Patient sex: M
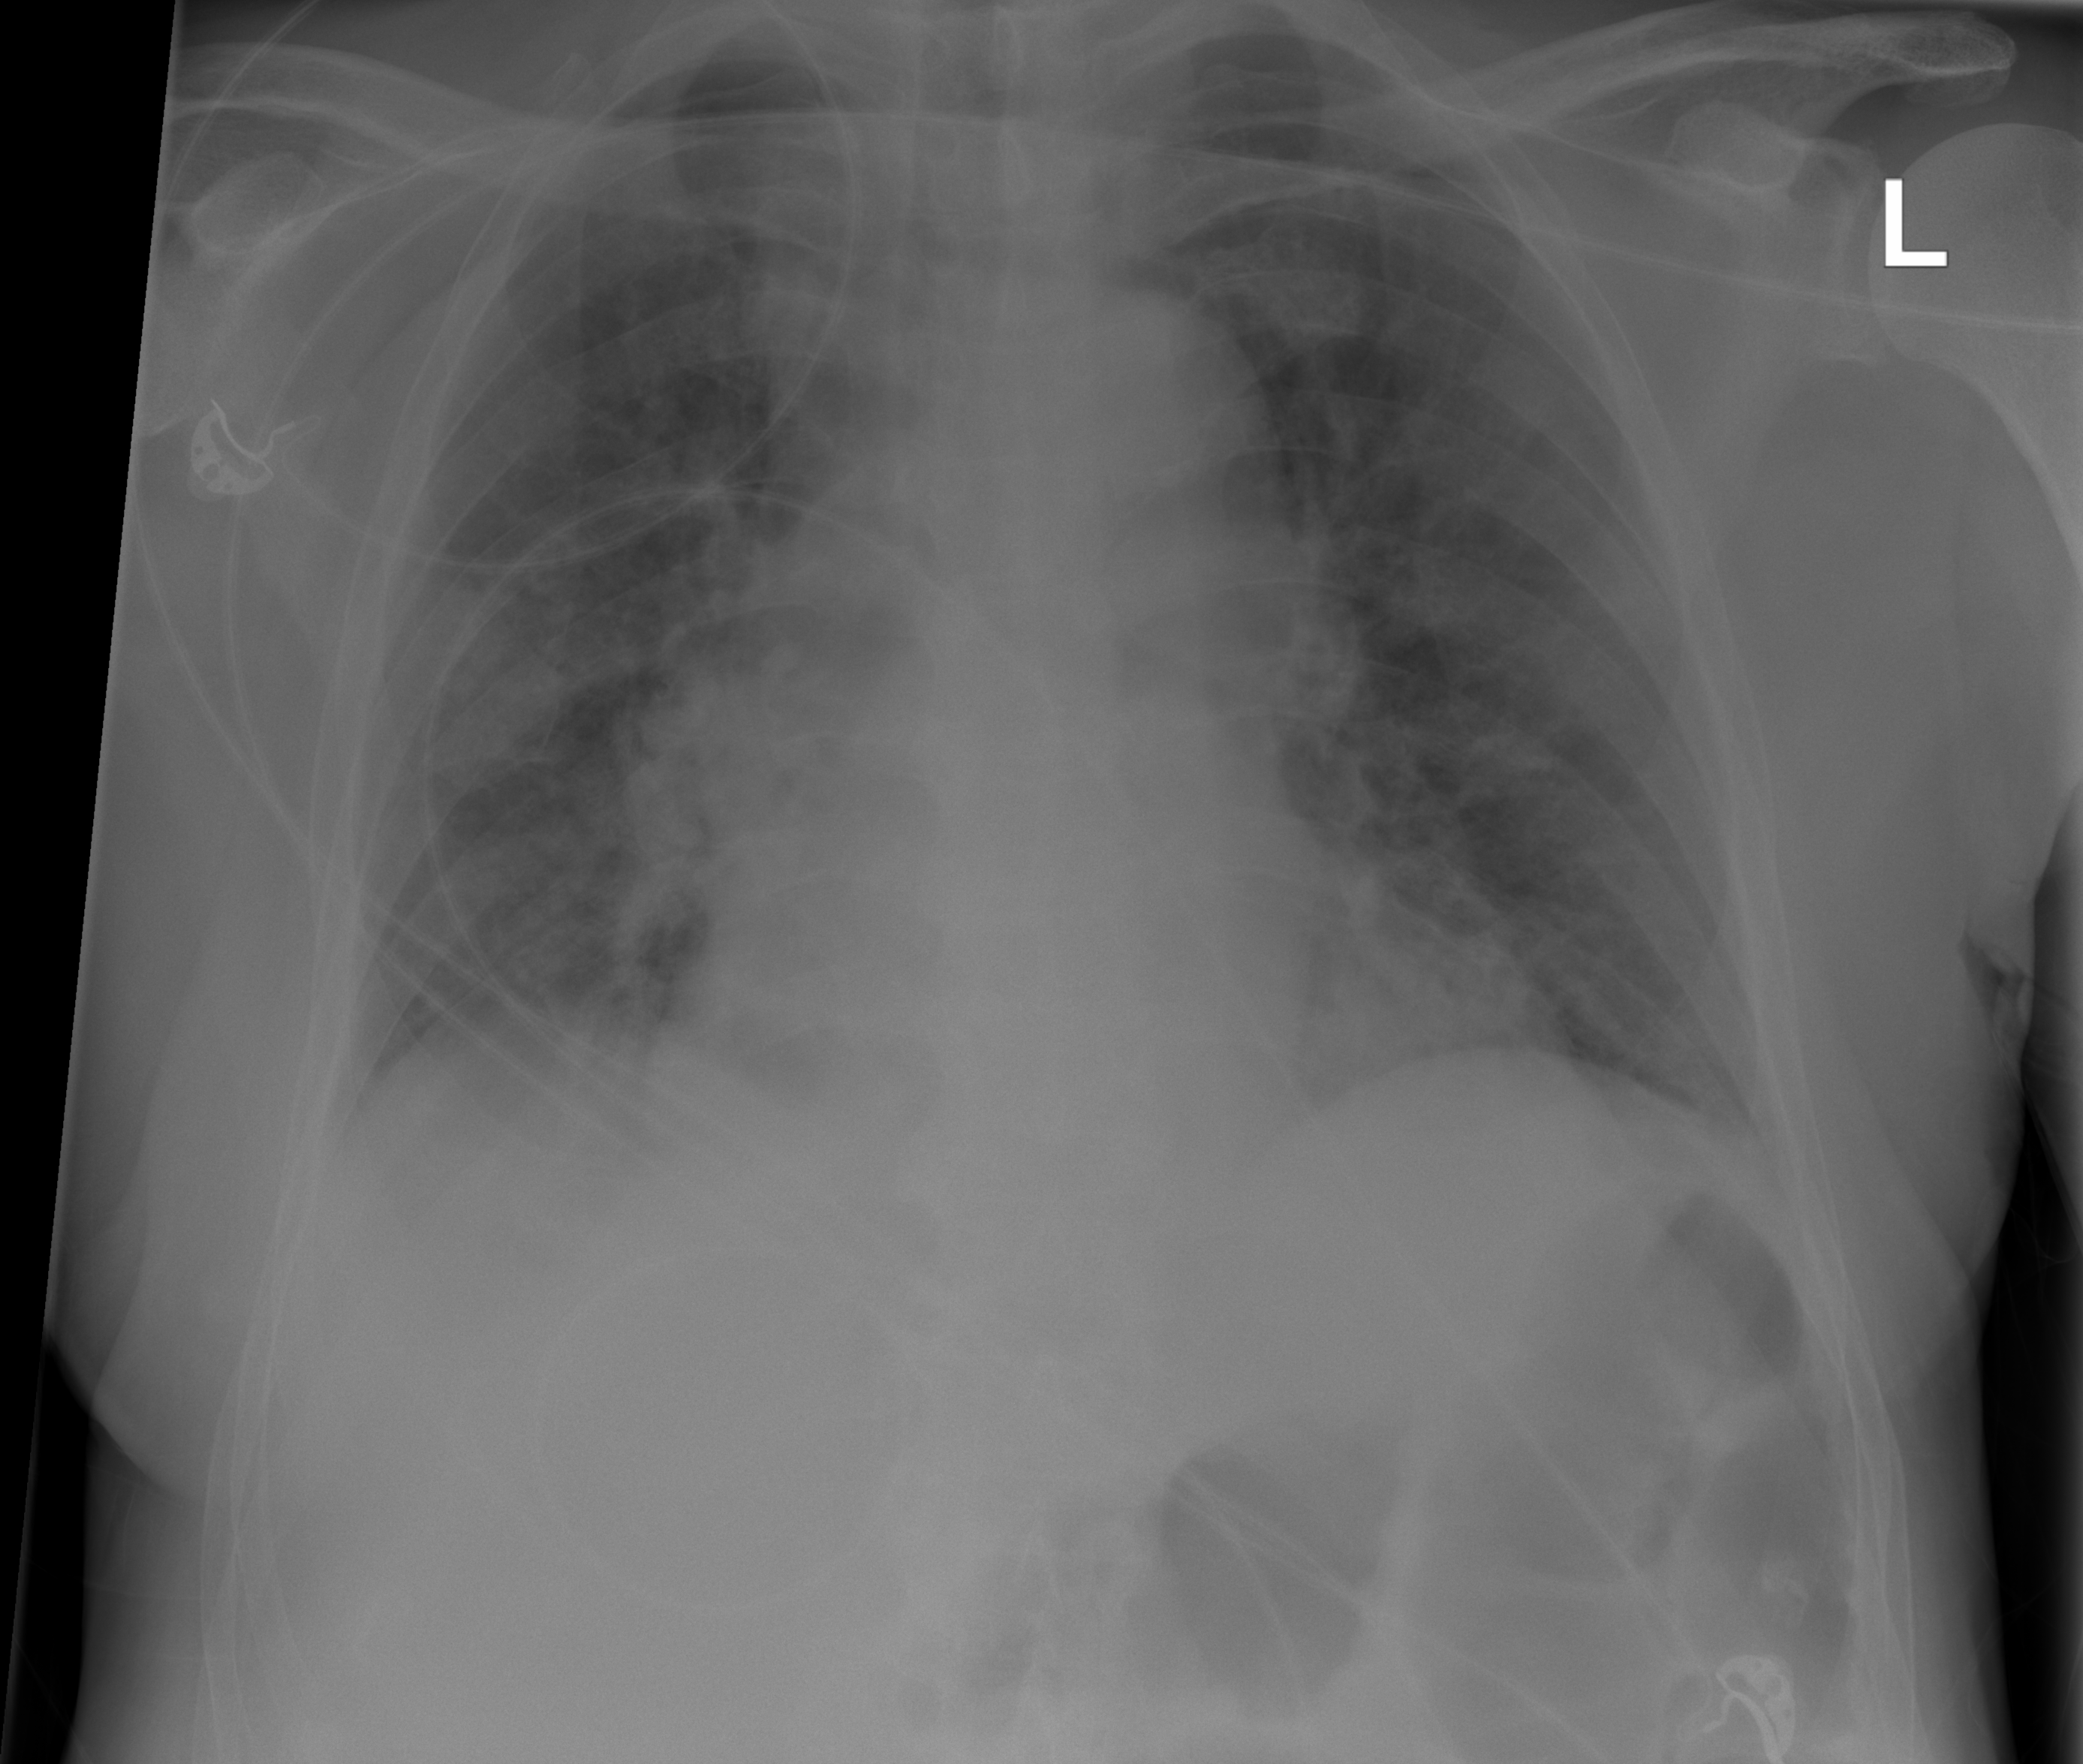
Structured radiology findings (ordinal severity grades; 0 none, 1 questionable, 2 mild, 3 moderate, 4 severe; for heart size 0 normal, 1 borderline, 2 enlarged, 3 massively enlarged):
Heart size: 0
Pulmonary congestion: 2
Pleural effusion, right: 2
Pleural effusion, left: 1
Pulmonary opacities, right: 2
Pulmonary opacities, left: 2
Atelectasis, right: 2
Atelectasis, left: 2